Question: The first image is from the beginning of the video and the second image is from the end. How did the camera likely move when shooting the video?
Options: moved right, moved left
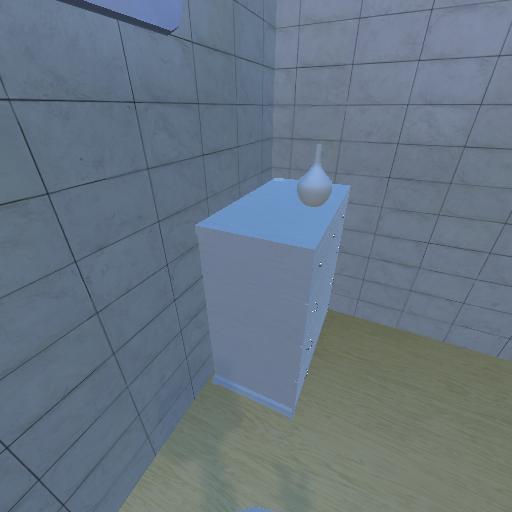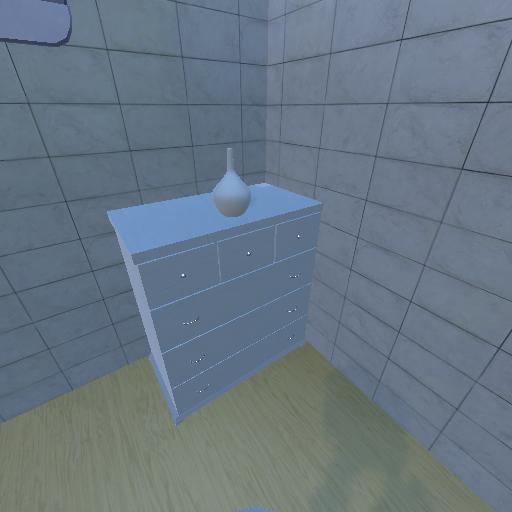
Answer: moved right